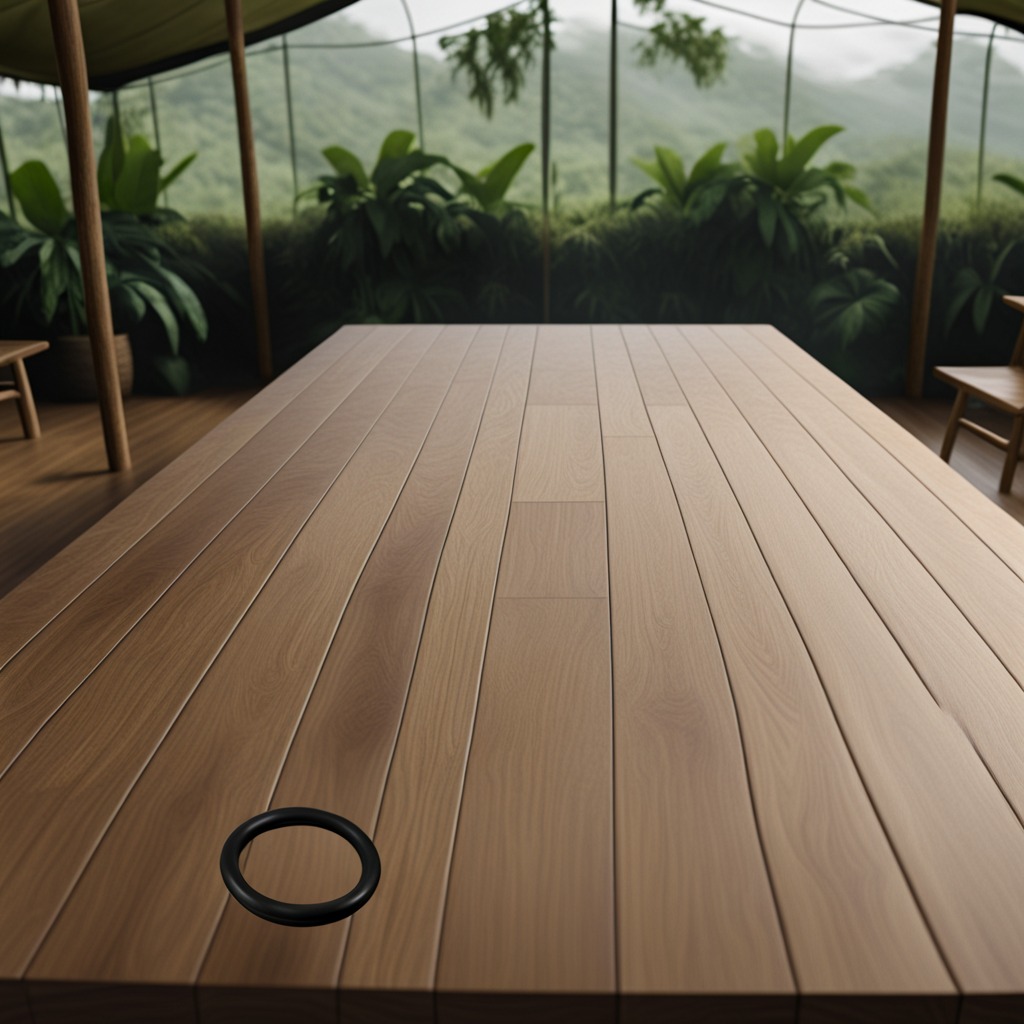
A rubber O-ring lying on a wooden table inside a jungle field workshop tent humid ambient light worn but